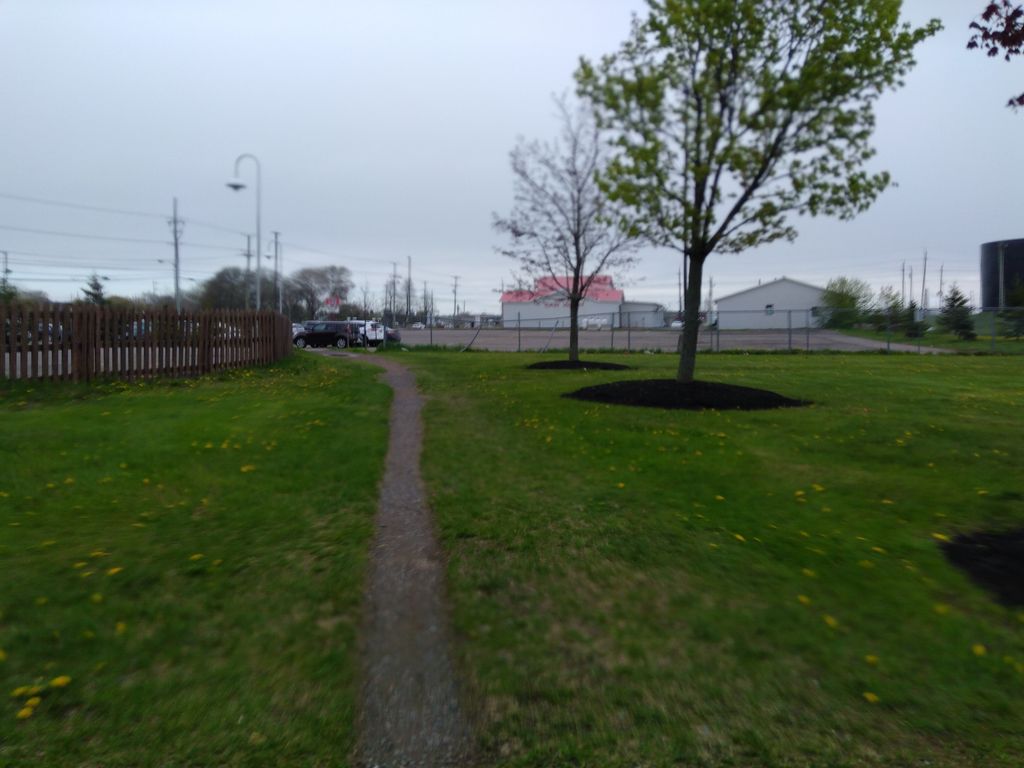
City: charlottetown